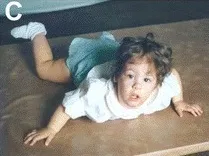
Frontal views Note the long face, anteverted nares, hypertelorism, open-tended mouth and myopatic face.
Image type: medical_photograph (skin_photograph)